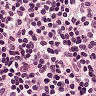
Metastatic tissue present: no